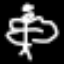
Label: angel